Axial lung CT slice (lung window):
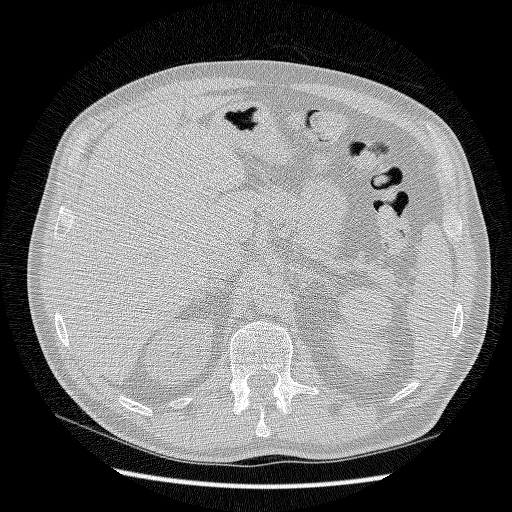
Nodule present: no